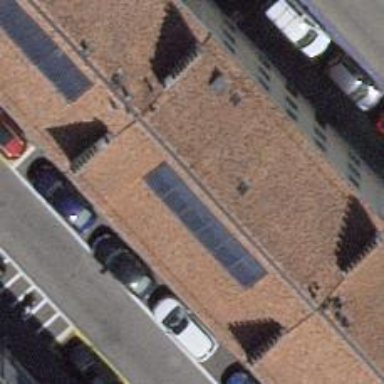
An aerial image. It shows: Restaurant.